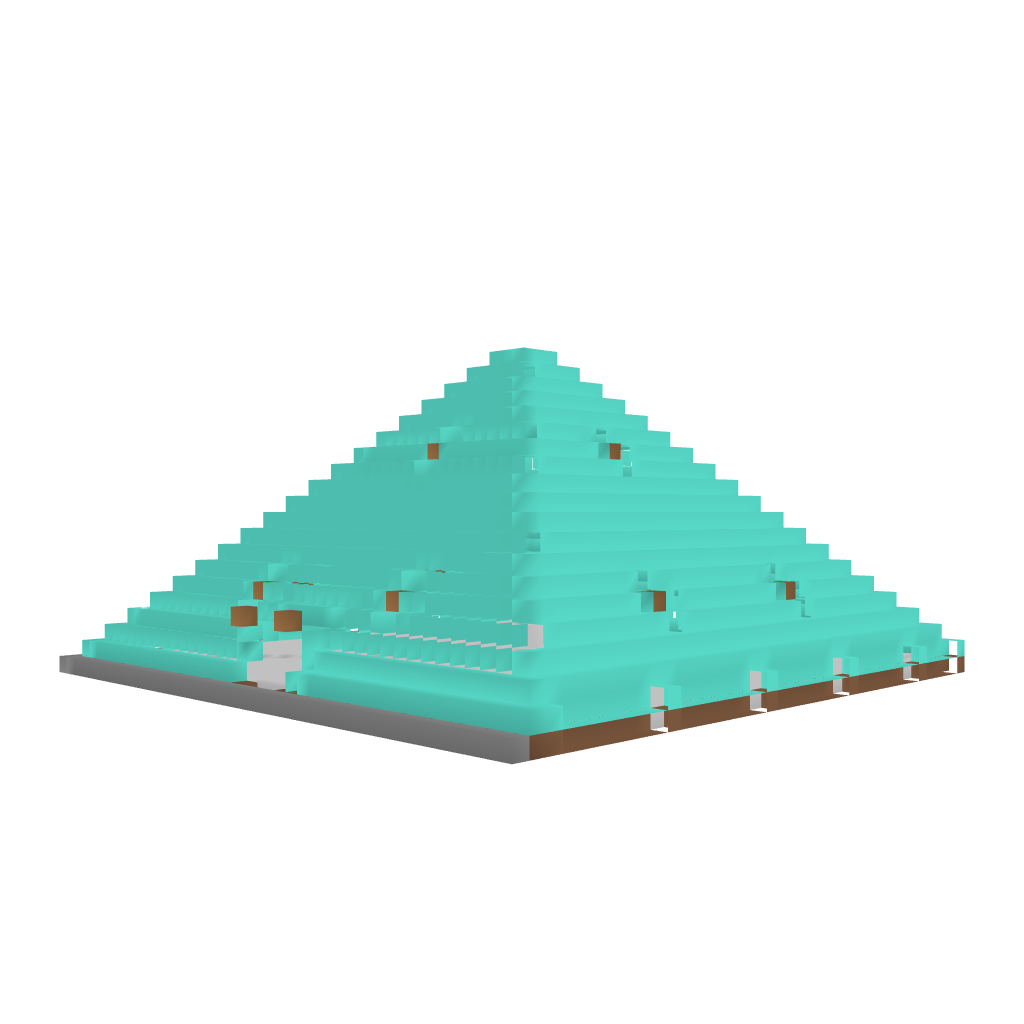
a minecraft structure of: Diamond Pyramid